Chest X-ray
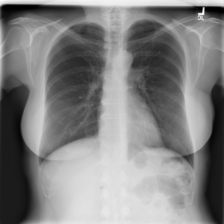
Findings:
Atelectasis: negative
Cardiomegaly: negative
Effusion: negative
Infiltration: positive
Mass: negative
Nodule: negative
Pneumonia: negative
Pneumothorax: negative
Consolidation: negative
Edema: negative
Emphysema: negative
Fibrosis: negative
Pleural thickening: negative
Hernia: negative